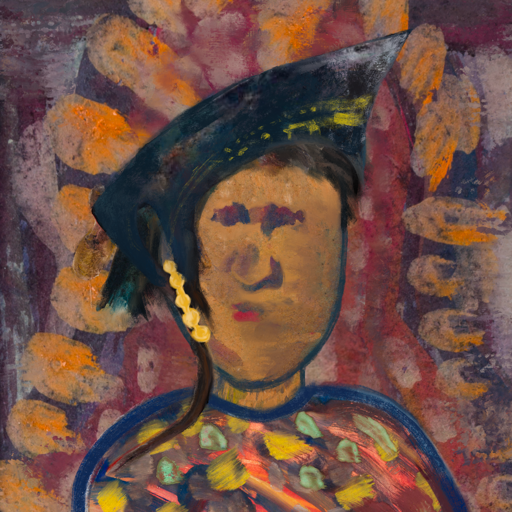
Background: Doll, Head And Neck Front: In_The_Sun, Face Front: In_The_Sun, Bust: Mother_And_Son_Mother, Hair Front: Pipe, Head Accessory: Irani, Second Necklace: Blank, Necklace: Blank, Baby: Blank